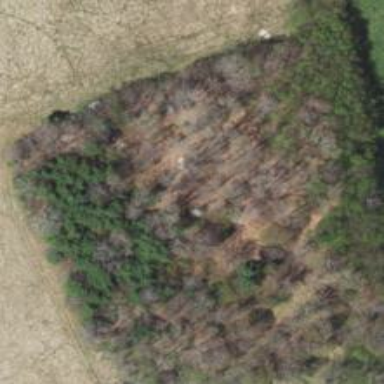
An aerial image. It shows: Mixed woodland with variety of leaf types and cycles.